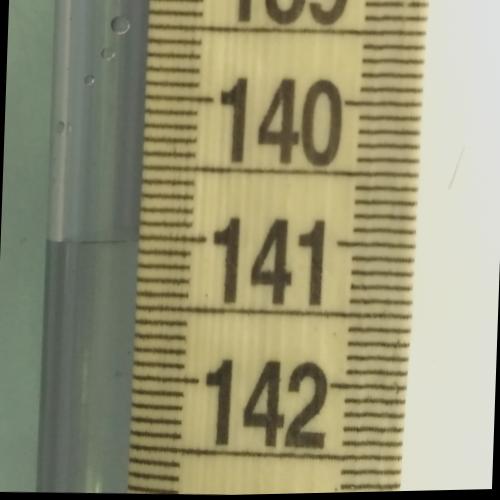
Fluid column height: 141.0 cm